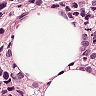
Metastatic tissue present: yes